Question: Initial task: Create a program to add products and their characteristics. Features can be updated. The goods themselves can be deleted and display a list of all products.
I have a struct with 4 parameters. I need to store (write) a new record in a file and then be able to read this record by number id and do certain actions on the record. Code:
'''
#include <iostream>
#include <fstream>
#include <iomanip>
#include <stdlib.h>
using namespace std;
struct hardwareData {
int id;
char name[50];
int quantity;
float price;
};
int enterChoice(void);
void newRecord(fstream&);
void updateRecord(fstream&);
void outputRecord(fstream&);
void deleteRecord(fstream&);
void clearData(fstream&);
void outputLine(ostream&, hardwareData);
int main() {
fstream inOutHardware("hardware.dat", ios::in | ios::out);
if (!inOutHardware)
{
cerr << "Error." << endl;
exit(1);
}
int current_choice;
inOutHardware.clear();
while (((current_choice = enterChoice()) != 0))
{
switch (current_choice)
{
case 1:
newRecord(inOutHardware);
break;
case 2:
updateRecord(inOutHardware);
break;
case 3:
deleteRecord(inOutHardware);
break;
case 4:
outputRecord(inOutHardware);
break;
case 5:
int num;
cout << "Clear? (1 - tak / 0 - ni)"
<< endl << "Your choice - ";
cin >> num;
if (num == 1) {
clearData(inOutHardware);
cout << "succ!" << endl;
}
else {
cout << "canceled" << endl;
}
break;
default:
cerr << "err" << endl;
break;
}
}
inOutHardware.close();
system("pause");
return 0;
}
void newRecord(fstream &insertInFile)
{
cout << "Input number (1-100): ";
hardwareData hardware;
int id;
cin >> id;
insertInFile.seekg((id - 1) + sizeof(hardware));
insertInFile.read((char *)&hardware, sizeof(hardware));
if (hardware.id == 0)
{
cout << "Input data" << endl;
cin >> hardware.name >> hardware.quantity >> hardware.price;
hardware.id = id;
insertInFile.seekp((id - 1) * sizeof(hardwareData));
insertInFile.write((char *)&hardware, sizeof(hardwareData));
}
else
cerr << "No. " << id
<< " already have info" << endl;
}
void updateRecord(fstream &updateFile)
{
int id;
do
{
cout << "Input number for update: ";
cin >> id;
} while (id < 1 || id > 100);
hardwareData hardware;
updateFile.seekg((id - 1) * sizeof(hardware));
updateFile.read((char *)&hardware, sizeof(hardware));
if (hardware.id != 0)
{
outputLine(cout, hardware);
cout << endl << "Input quan and price : ";
int quan;
float price;
cin >> quan;
cin >> price;
hardware.quantity = quan;
hardware.price = price;
outputLine(cout, hardware);
updateFile.seekp((id - 1) * sizeof(hardware));
updateFile.write((char *)&hardware, sizeof(hardware));
}
else
cerr << " No. " << id
<< " empty " << endl;
}
void deleteRecord(fstream &deleteFromFile)
{
cout << "Input number for delete (1-100): ";
int id;
cin >> id;
deleteFromFile.seekg((id - 1) * sizeof(hardwareData));
hardwareData hardware;
deleteFromFile.read((char *)&hardware, sizeof(hardwareData));
if (hardware.id != 0)
{
hardwareData blankhw = { 0, " ", 0, 0 };
deleteFromFile.seekp((id - 1) * sizeof(hardware));
deleteFromFile.write((char*)&blankhw, sizeof(hardware));
cout << "No. " << id << " deleted" << endl;
}
else
cout << "No. " << id << " empty" << endl;
}
void outputRecord(fstream &printRecord)
{
cout << setiosflags(ios::left) << setw(6) << "ID"
<< setw(16) << "NAME" << setw(11) << "QUANTITY"
<< setiosflags(ios::right) << setw(10) << "PRICE" << endl;
printRecord.seekg(0);
hardwareData hardware;
printRecord.read((char*)&hardware, sizeof(hardware));
while (!printRecord.eof())
{
if (hardware.id != 0)
outputLine(cout, hardware);
printRecord.read((char*)&hardware, sizeof(hardware));
}
}
void clearData(fstream &record) {
hardwareData blankHardware = { 0, "", 0, 0.0 };
record.seekp(0);
for (int i = 1; i <= 100; i++)
record.write((char *)&blankHardware, sizeof(blankHardware));
}
int enterChoice(void)
{
cout << "Viberit' optsiiu" << endl
<< " 1 - Add " << endl
<< " 2 - update" << endl
<< " 3 - delete" << endl
<< " 4 - output" << endl
<< " 5 - clear" << endl
<< " 0 - exit" << endl;
int choice;
cin >> choice;
return choice;
}
void outputLine(ostream &output, hardwareData c)
{
output << setiosflags(ios::left) << setw(6) << c.id
<< setw(16) << c.name << setw(11) << c.quantity
<< setiosflags(ios::showpoint | ios::right)
<< setw(10) << setprecision(2) << c.price << endl;
}
'''
Error: When i click on the output of all data from the file for the first time, everything works as a nominal and the next time, unknown characters are displayed infinity times.

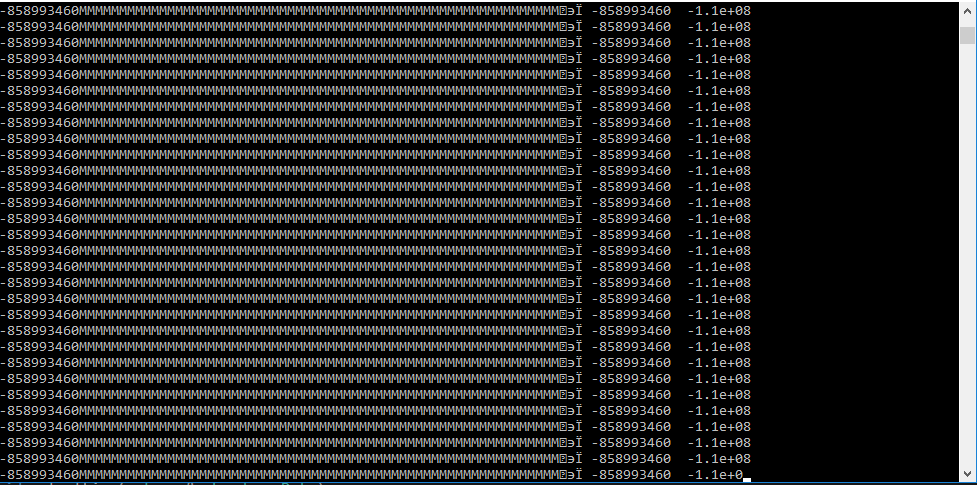
Answer: You have a repeated problem of not checking if operations succeed, and then using uninitialized data because no initialization occurs. For example:
'''
hardwareData hardware;
int id;
cin >> id;
insertInFile.seekg((id - 1) + sizeof(hardware));
insertInFile.read((char *)&hardware, sizeof(hardware));
if (hardware.id == 0)
{
'''
'hardwareData' has no constructor, so hardware is uninitialized and likely contains garbage. It is NOT zero initialized unless you cause that to happen, such as:
'''
hardwareData hardware{};
'''
Next, 'id' is uninitialized, again likely holding garbage. If reading from cin fails, id remains holding a garbage value. Initialize id to zero.
After that, if seekg fails by trying to seek to an invalid position in the file, you don't detect that. Instead, you read from a stream that's in an error state, and that read will fail, and 'hardware' is left holding garbage. (When fixing this, don't check for EOF, check the failbit on the stream to detect error, or call good() on the stream to detect it's not in an error state.)
Then you check if 'hardware.id' is zero as indication that the record isn't present, but if it holds garbage, you cannot reliably extract any meaning from any of its members.
I didn't look farther, so you may have other issues too, but these are important ones.